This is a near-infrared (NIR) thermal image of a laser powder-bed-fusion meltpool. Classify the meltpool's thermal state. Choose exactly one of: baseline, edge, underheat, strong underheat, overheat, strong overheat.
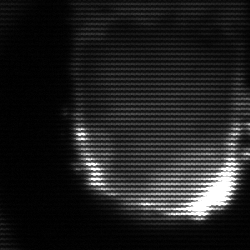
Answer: baseline